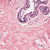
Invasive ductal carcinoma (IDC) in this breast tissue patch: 0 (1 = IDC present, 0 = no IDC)